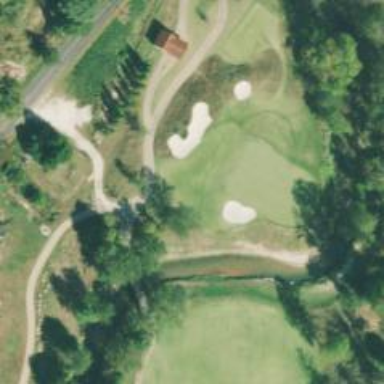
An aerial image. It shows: Service road designated as golf cart path.